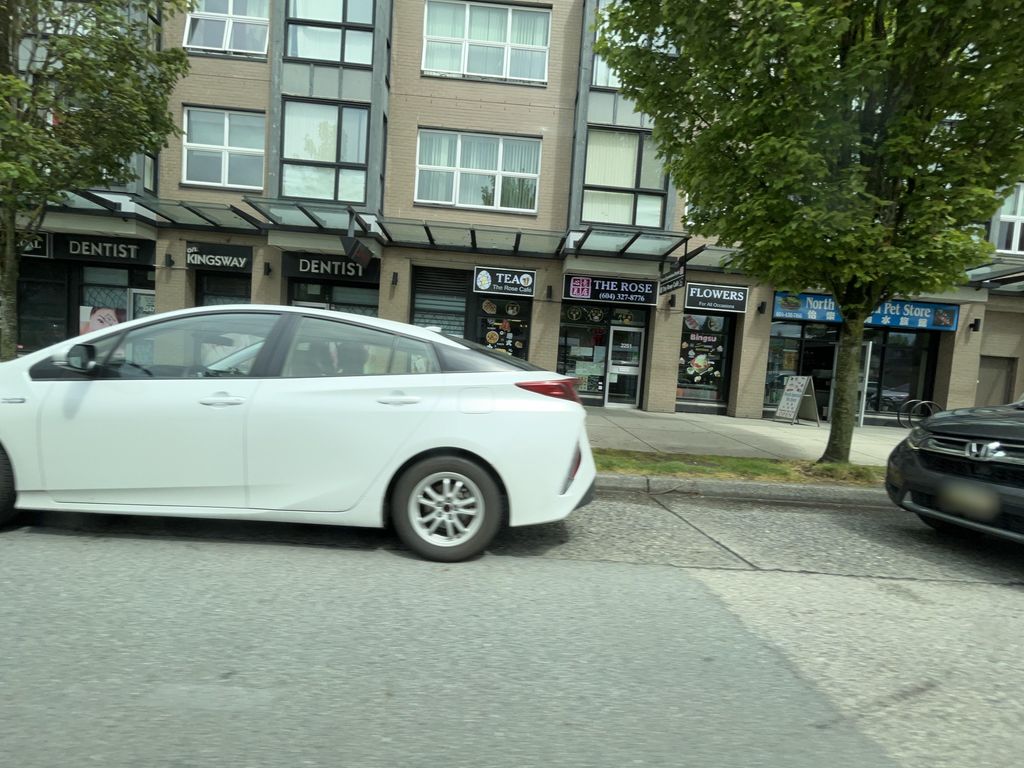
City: vancouver